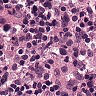
Metastatic tissue present: no